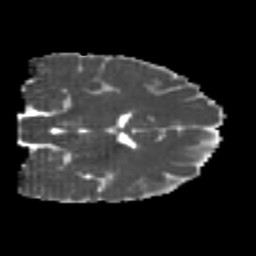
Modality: MD
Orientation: coronal
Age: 26
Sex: male
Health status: healthy
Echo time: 0.074 s